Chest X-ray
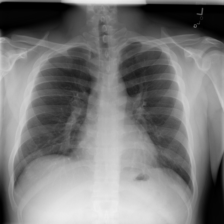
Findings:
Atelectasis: negative
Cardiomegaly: negative
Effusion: negative
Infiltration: negative
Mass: negative
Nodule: negative
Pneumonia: negative
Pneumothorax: negative
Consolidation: negative
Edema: negative
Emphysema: negative
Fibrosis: negative
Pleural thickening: negative
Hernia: negative